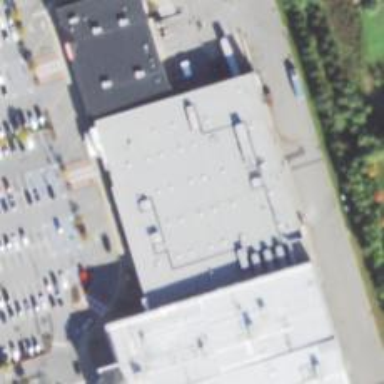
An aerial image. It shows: Supermarket.